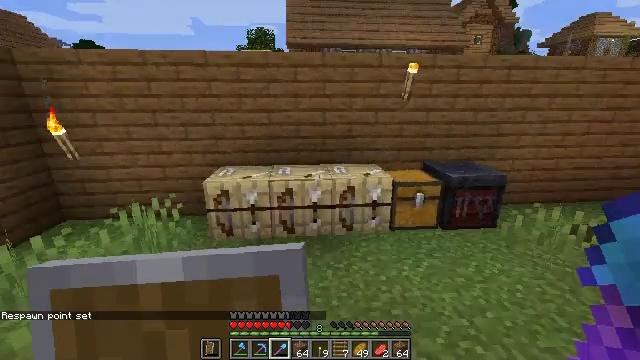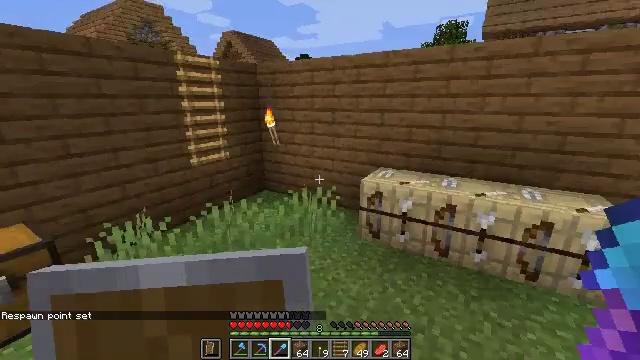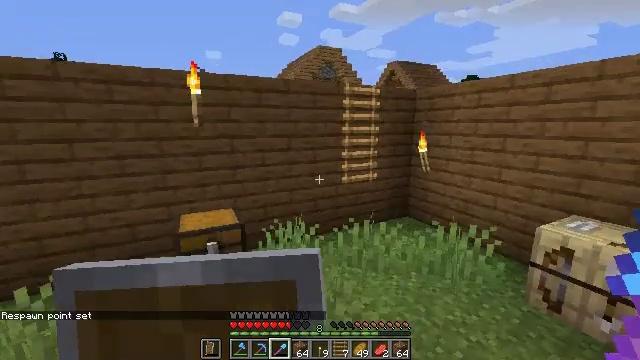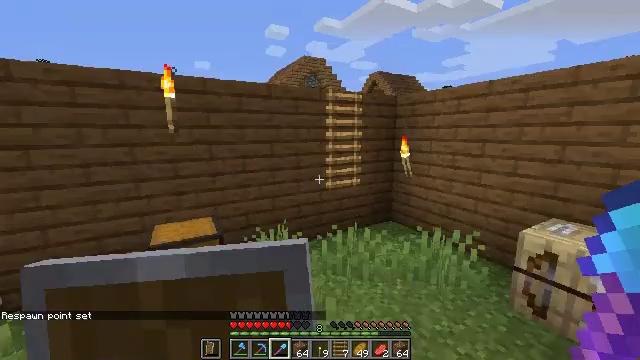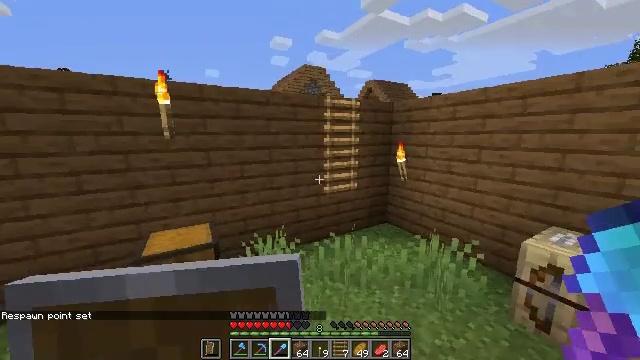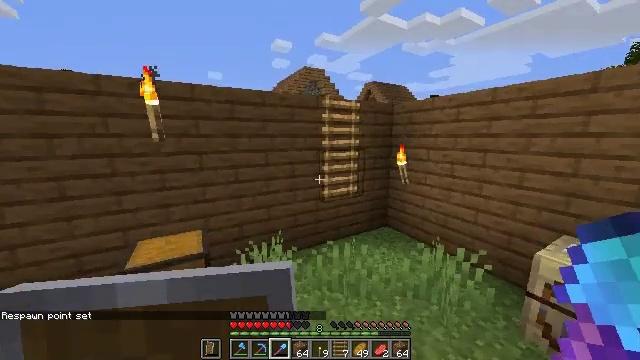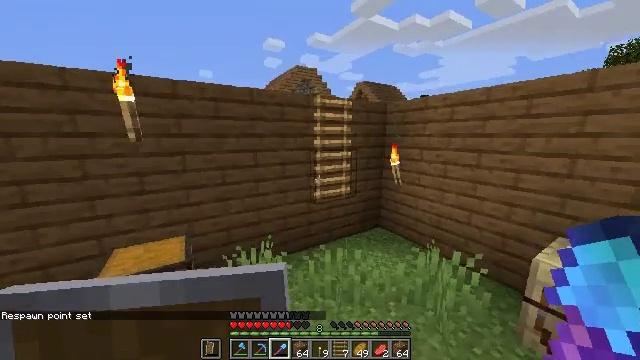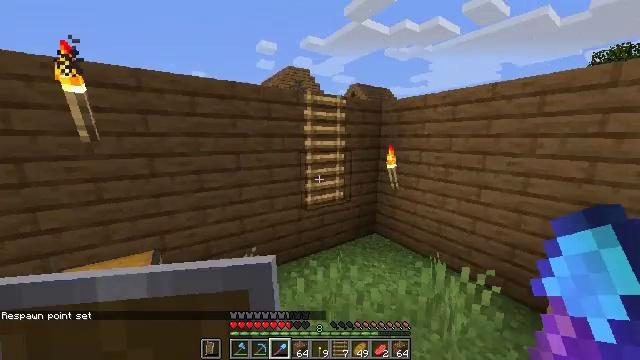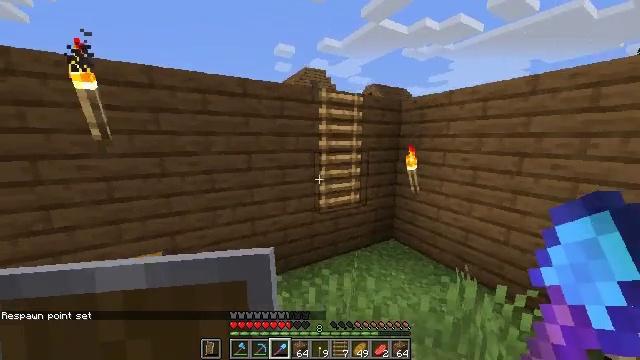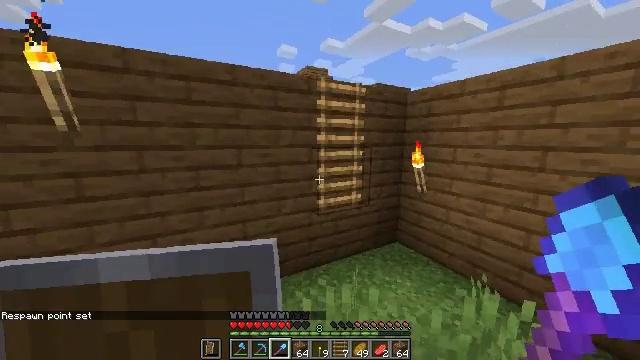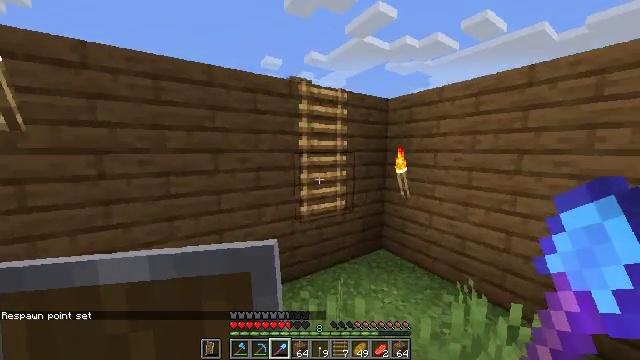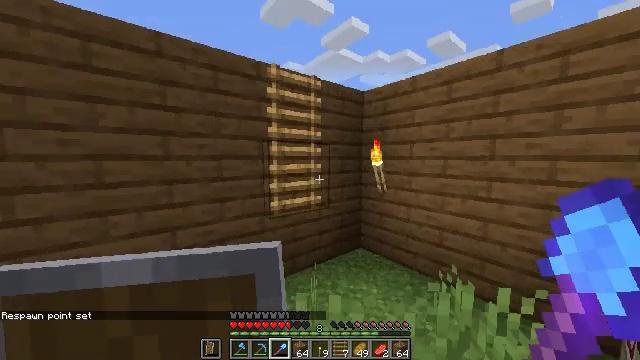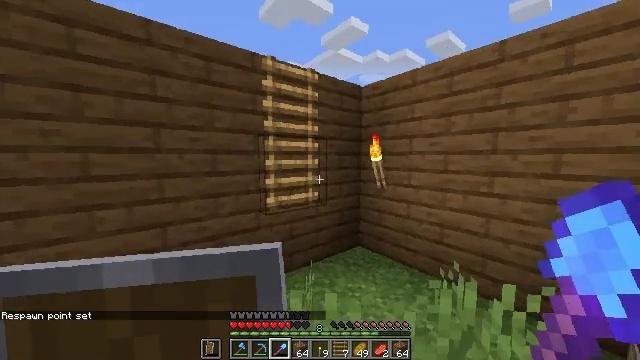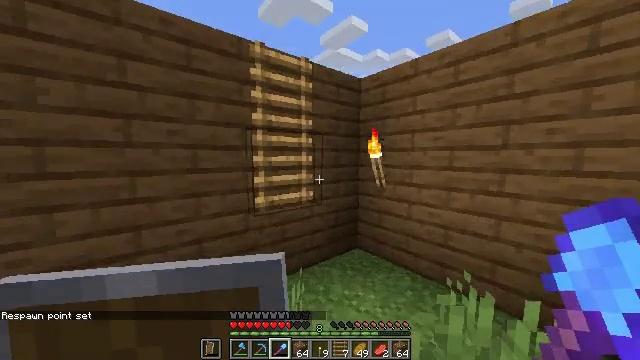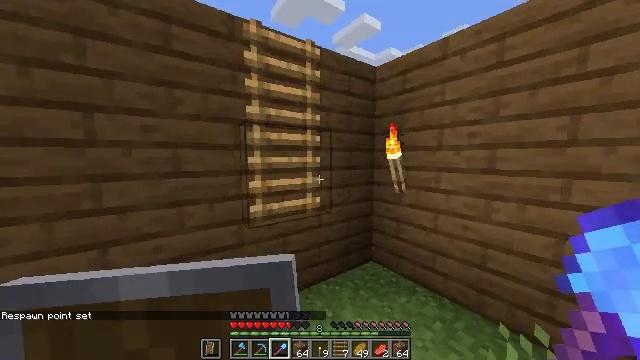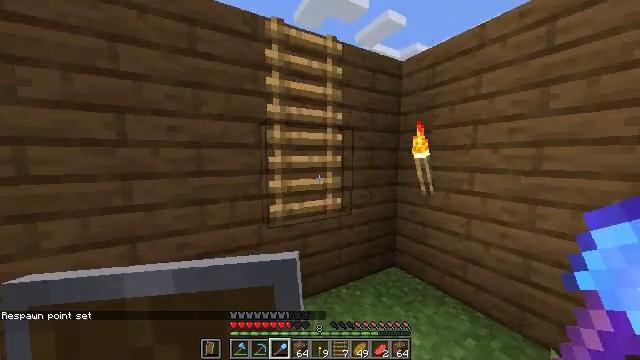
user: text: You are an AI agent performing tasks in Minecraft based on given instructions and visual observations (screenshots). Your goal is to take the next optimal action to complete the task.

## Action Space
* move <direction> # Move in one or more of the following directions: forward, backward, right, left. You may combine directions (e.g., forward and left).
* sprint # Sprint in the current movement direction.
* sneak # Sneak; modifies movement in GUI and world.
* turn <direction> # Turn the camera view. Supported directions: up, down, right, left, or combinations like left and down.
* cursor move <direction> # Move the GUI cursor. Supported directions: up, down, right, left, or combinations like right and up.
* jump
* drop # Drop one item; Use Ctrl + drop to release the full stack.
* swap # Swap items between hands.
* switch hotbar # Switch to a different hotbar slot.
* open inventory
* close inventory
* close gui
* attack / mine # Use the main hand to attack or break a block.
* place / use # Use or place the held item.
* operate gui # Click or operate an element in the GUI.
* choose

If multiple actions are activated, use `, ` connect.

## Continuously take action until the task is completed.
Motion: motion action
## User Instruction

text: Fight a skeleton.
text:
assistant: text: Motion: move forward, turn left
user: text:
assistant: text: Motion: move forward, sprint, turn left and up
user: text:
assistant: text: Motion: move forward, sprint, turn right and up
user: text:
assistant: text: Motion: move forward, sprint
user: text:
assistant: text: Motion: move forward, sprint
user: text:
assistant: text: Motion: move forward, sprint, turn right
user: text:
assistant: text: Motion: move forward, sprint, turn right
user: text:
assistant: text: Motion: move forward, sprint, turn left
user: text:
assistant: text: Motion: move forward and move right, sprint
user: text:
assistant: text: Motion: move forward and move right, sprint, turn right and up
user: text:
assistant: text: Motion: move forward and move right, sprint, turn right and up
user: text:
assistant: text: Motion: move forward and move right, sprint
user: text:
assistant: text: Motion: move forward
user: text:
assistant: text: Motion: move forward, turn left
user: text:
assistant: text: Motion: move forward, turn left
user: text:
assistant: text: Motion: move forward, turn left
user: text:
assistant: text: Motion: move forward, turn left
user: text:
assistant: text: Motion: move forward, turn left
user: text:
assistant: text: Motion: move forward, turn left and up
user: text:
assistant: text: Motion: move forward, turn left
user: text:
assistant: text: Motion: move forward
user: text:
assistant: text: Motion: move forward, turn left and down, jump
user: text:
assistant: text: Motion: move forward, turn left, jump, switch to hotbar 1
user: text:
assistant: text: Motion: move forward, turn left, jump, switch to hotbar 1
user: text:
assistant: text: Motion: move forward, turn left, jump
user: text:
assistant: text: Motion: move forward
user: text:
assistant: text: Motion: move forward, turn right and down
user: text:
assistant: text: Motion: move forward, turn right and down
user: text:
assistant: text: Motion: move forward, turn right and down
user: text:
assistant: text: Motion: move forward